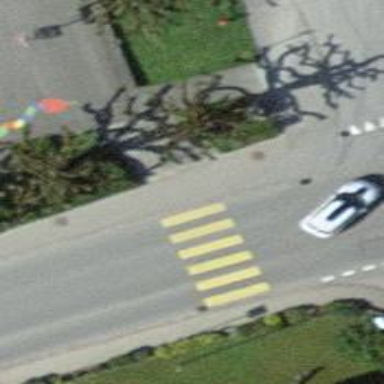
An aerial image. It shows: Uncontrolled zebra crossing on the road.